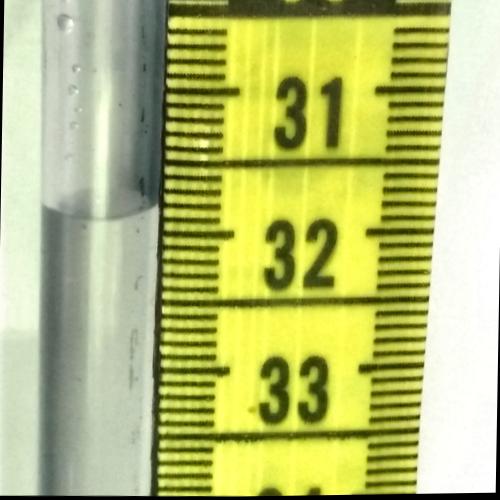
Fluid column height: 31.8 cm